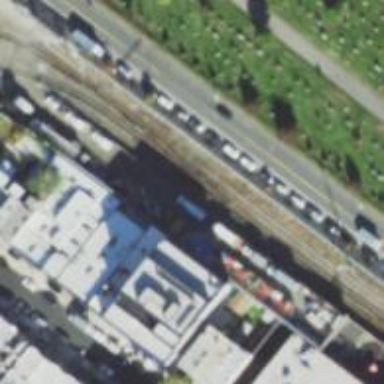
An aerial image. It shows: Yard area used for services next to electrified rail track with overhead electrification.